Question: I am using PHP and MYSQL to display an for the latest user activities.

I have like five activities, but lets say we just have two activities (posts and comments), so basically using MYSQL I have to get results from two tables ordered by a date column (all the activities tables have a date column), then using PHP I need to loop through those results and for each result type (either a post or a comment) I need to handle it differently (posts and comments have different html).
The first thing that was on my mind is the but w3schools says
> each SELECT statement within the UNION must have the same number of columns. The columns must also have similar data types. Also, the columns in each SELECT statement must be in the same order
And my posts and comments tables don't have the same number of columns or data types, also I don't know how to handle each result type differently.
I am lost right know, if you could help me in any way that would be great, Thank you.
## Extra
Here is an example of posts and comments tables
'''
-- Comments table
id|user_id|post_id|c_date|comment
-- Posts table
id|user_id|p_date|title|content
'''
## Update1
I am not trying to join rows, I want to display each row as it's own, not joined it with another row.
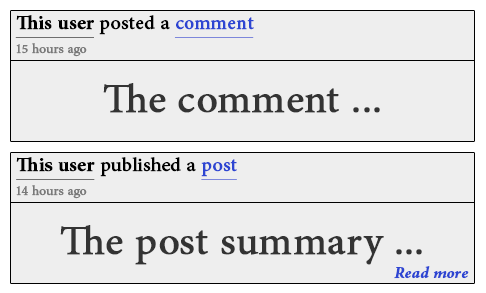
Answer: I found a good solution for this problem, here is the MYSQL syntax
'''
SELECT c_date AS date, comment AS content, '' AS title, 'comment' AS type FROM comments
UNION ALL
SELECT p_date AS date, content, title, 'post' AS type FROM posts
ORDER BY date DESC
'''
The trick here is to use in MYSQL to give the columns the same name ('c_date AS date') ('comment AS content'), and to match them (''' AS title'), and also use them as variable for holding the (''comment' AS type')
And using php I looped through the results and used to handle each result type differently
'''
$results = $connection->query($mysql_syntax);
if ($results->num_rows > 0) {
while($row = $results->fetch_assoc()) {
if($row['type'] == 'comment'){
COMMENT HTML CODE HERE
}elseif($row['type'] == 'post'){
POST HTML CODE HERE
}
}
}
'''
I wouldn't fond this solution if it wasn't for answer, also I want to thank for his answer